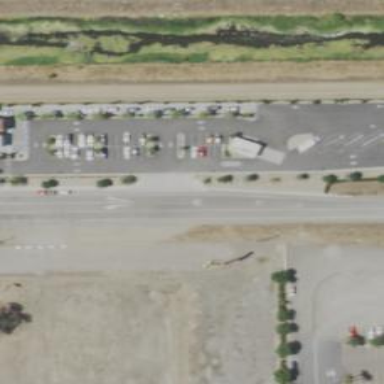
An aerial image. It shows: Tertiary road with asphalt surface.